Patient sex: M
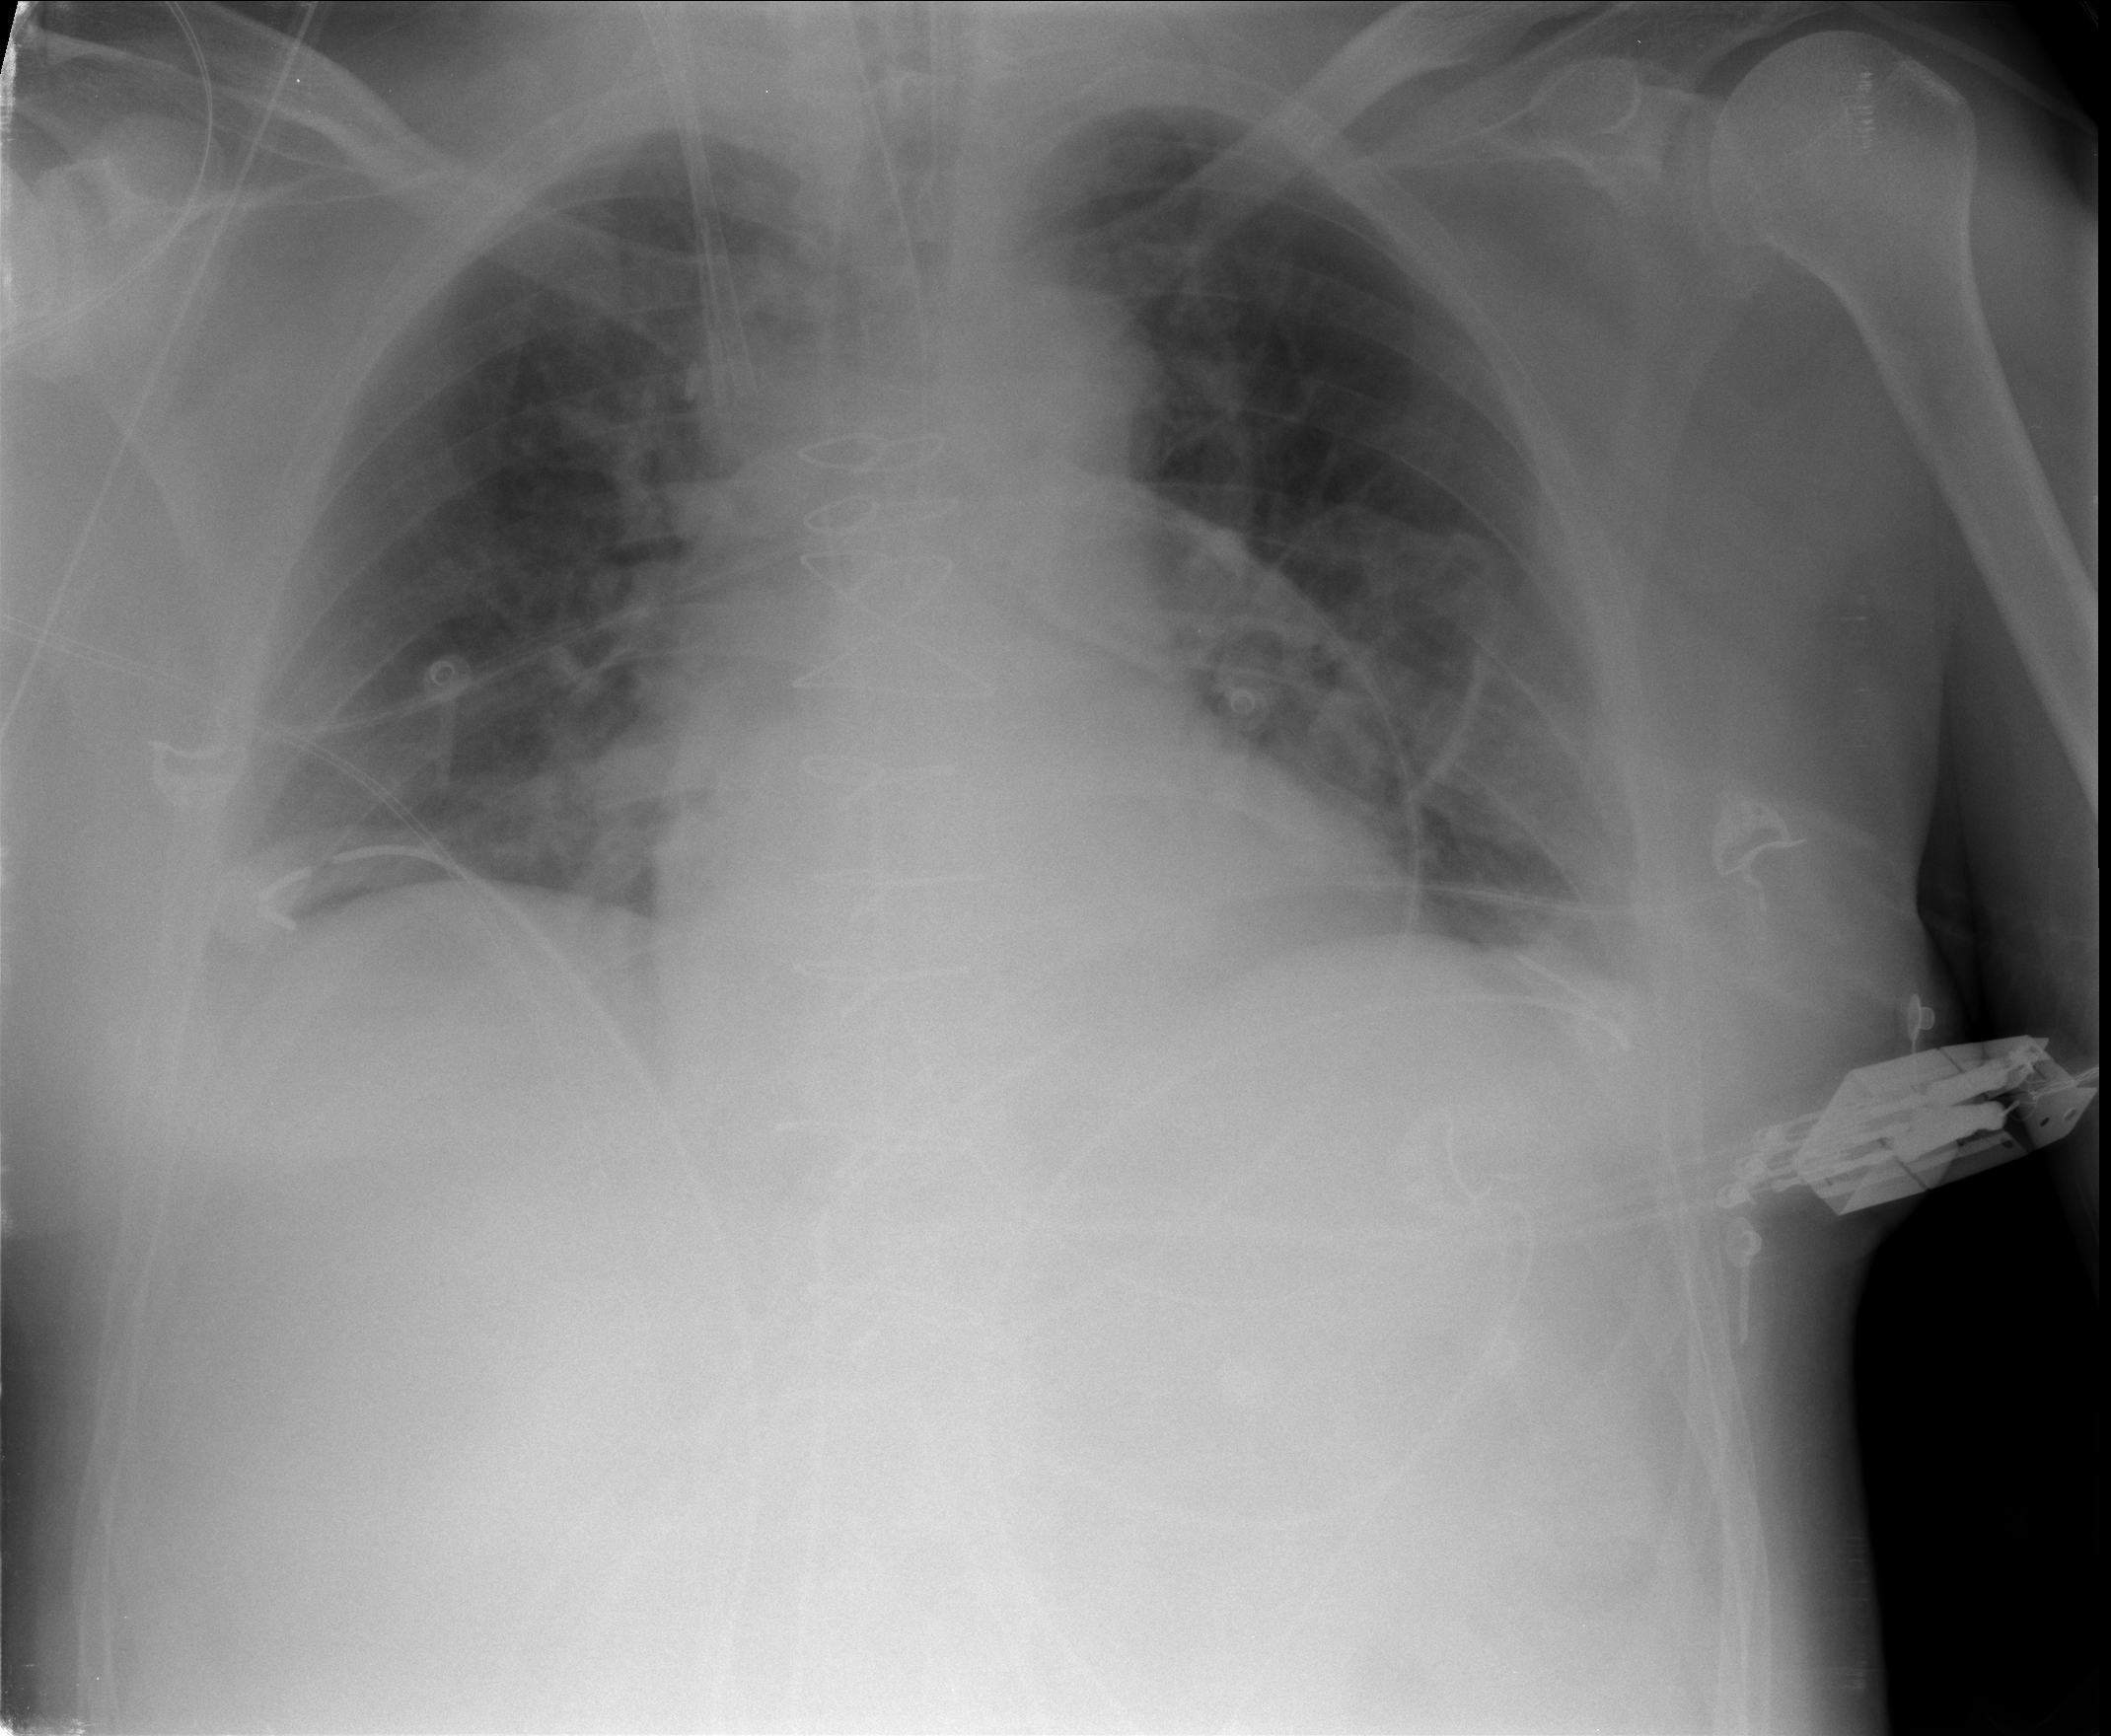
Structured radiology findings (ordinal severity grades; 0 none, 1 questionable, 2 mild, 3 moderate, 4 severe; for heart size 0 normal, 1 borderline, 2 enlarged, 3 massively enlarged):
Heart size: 0
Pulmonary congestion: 0
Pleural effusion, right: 0
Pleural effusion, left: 0
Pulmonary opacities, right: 0
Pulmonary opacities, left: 0
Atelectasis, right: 2
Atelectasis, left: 2